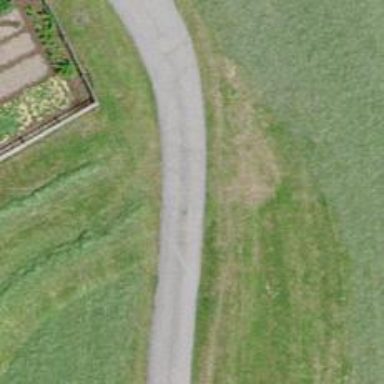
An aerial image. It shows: Track with grade1 tracktype.